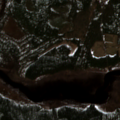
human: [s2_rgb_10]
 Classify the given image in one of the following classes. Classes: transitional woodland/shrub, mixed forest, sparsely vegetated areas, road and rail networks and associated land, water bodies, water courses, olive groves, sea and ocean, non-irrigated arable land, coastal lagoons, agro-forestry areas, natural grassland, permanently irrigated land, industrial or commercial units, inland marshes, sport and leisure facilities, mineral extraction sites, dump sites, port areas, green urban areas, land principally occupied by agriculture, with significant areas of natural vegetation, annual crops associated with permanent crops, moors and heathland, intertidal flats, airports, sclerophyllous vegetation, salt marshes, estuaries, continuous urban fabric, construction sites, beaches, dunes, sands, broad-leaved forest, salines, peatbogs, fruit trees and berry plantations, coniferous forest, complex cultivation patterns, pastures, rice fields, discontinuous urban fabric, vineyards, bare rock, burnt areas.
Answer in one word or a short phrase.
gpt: coniferous forest, inland marshes